Question: I have a bar that is positioned using 'position:absolute;' and I cannot seem to get it to overlap my content.

Here is the html i'm using for my example:
'''
<div class="ui-page ui-page-active">
<div class="ui-header">
<div class="ui-title ui-title-h1">
Page Title 1
</div>
</div>
<div class="ui-content">
<a href="#pg-two">Page Two</a>
</div>
<div class="ui-footer">
<div class="ui-title ui-title-h3">
Page Footer 1
</div>
</div>
</div>
'''
and here is my css
'''
html,body {
height: 100%;
width: 100%;
margin: 0;
padding: 0;
}
.ui-page {
background-color: #bbb;
height: 100%;
width: 100%;
display: block;
position: relative;
}
.ui-page-inactive {
display: none;
}
.ui-page-active {
display: block;
}
.ui-header {
position: absolute;
top: 0;
background-color: #000;
width: 100%;
display: inline-block;
}
.ui-content {
}
.ui-footer {
position: absolute;
bottom: 0;
background-color: #000;
width: 100%;
display: inline-block;
}
.ui-title {
text-align: center;
color: #fff;
padding: 4px;
line-height: 150%;
}
.ui-title-h1 {
font-size: 1.5em;
font-weight: 900;
}
'''
My end goal is to have a header bar always at the top, a footer bar always at the bottom and for the content to fill the centre. The content div does not need to fill 100%, I just don't want it to be blocked by either the header or footer.
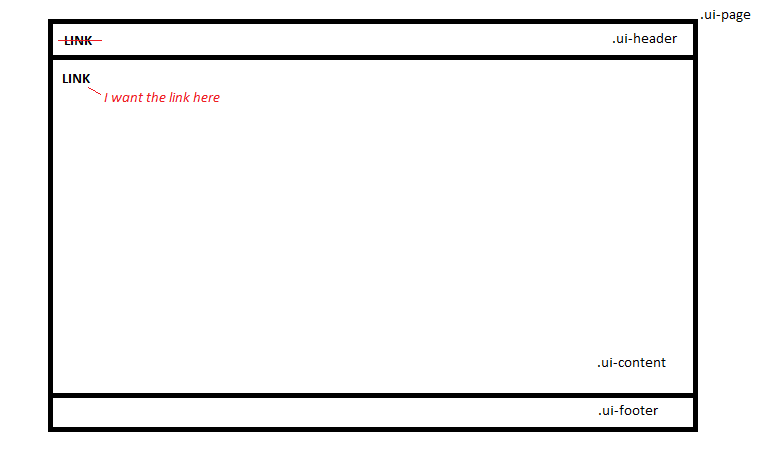
Answer: An easy way would be to have either padding-top or margin-top (I'm not sure which) on .ui-content set to the height of your header, that would push .ui-content down so there isn't overlap.